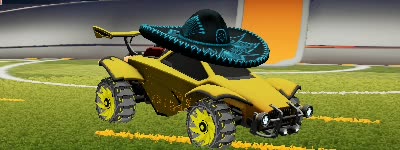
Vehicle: octane